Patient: sex M, age 46
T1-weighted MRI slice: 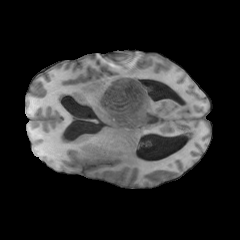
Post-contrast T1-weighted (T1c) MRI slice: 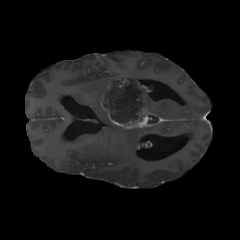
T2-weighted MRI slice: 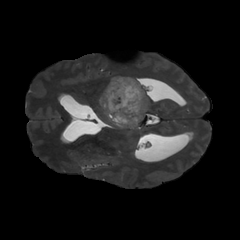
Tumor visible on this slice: yes
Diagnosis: Glioblastoma, IDH-wildtype
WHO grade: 4